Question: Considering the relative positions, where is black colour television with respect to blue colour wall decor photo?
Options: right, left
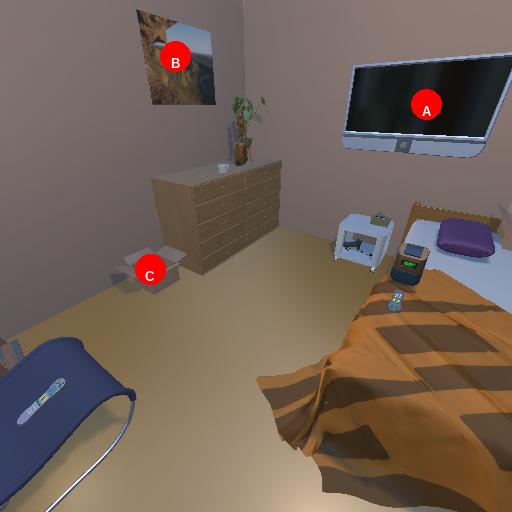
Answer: right